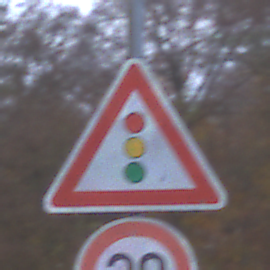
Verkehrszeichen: Lichtzeichenanlage
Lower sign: Geschwindigkeit20
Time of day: SunriseSunset
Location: Outdoor (Nature)
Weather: PartlyCloudy
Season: Autumn
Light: Natural